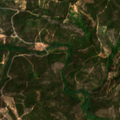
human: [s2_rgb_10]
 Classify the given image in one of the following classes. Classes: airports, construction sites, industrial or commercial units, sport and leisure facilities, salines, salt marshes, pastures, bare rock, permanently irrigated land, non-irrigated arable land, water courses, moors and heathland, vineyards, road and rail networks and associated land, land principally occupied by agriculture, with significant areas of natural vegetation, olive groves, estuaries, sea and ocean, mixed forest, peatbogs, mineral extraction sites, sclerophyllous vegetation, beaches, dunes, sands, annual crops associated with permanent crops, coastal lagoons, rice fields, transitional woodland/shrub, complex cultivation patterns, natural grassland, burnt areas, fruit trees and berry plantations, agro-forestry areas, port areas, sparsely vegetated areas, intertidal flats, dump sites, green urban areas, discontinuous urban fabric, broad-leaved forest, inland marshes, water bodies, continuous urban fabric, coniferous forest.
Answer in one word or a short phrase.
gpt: transitional woodland/shrub